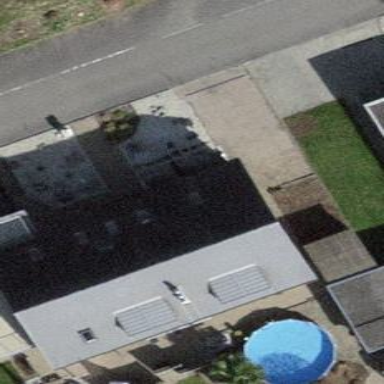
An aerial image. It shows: Residential house.